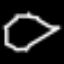
Label: octagon